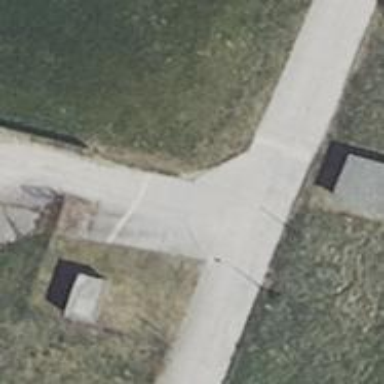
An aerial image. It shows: Residential road paved with concrete.